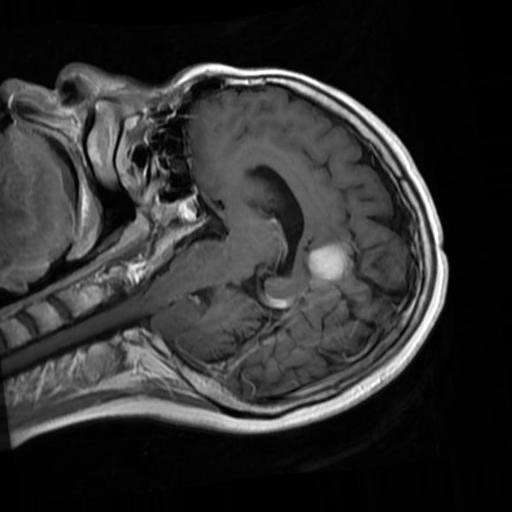
Label: brain_menin